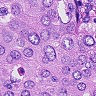
Metastatic tissue present: yes